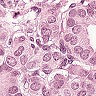
Metastatic tissue present: yes